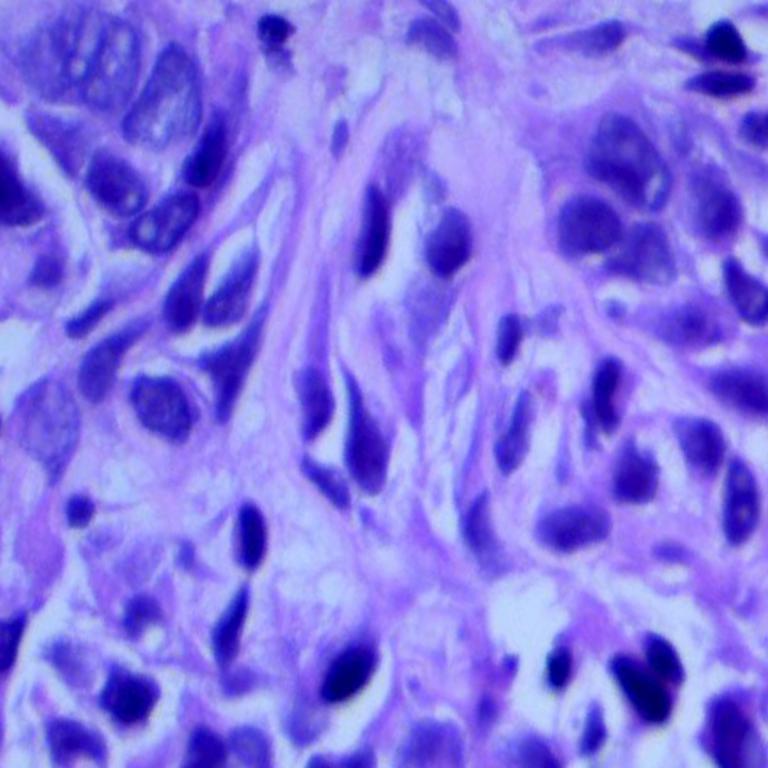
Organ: lung
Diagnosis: adenocarcinomas